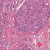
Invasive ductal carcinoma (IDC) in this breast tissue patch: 1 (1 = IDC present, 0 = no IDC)